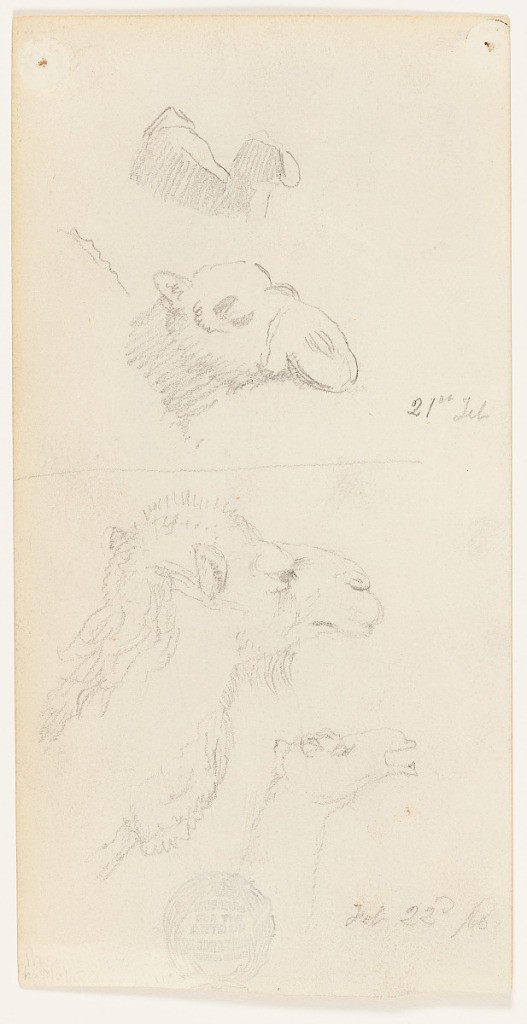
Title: Camel Studies, Palestine or Syria
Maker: Frederic Edwin Church, American, 1826–1900
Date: February 21–22, 1868
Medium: Graphite on white wove paper; verso: graphite
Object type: Drawing
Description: Field studies showing four views of the heads and necks of camels, divided into pairs by a line across the middle. In upper section, the darkened silhouette of the upper portion of a camel is visible. Below this, a sketch of a camel head, viewed obliquely, is included. In lower portion, two camel heads are shown in profile. One, at left, is rendered with greater detail, and the other, at right, is more of an outline that shows the camel opening its mouth.

Verso: Landscape study showing mountainous terrain near Petra, near the present-day border of Jordan and Israel. In foreground, rocky slopes and prominences at left and right converge into a flat stretch at center. In middle distance, a flat plain extends into the distance, where it meets a tall, rugged mountain range. A group of clouds hangs in the sky above, at right.